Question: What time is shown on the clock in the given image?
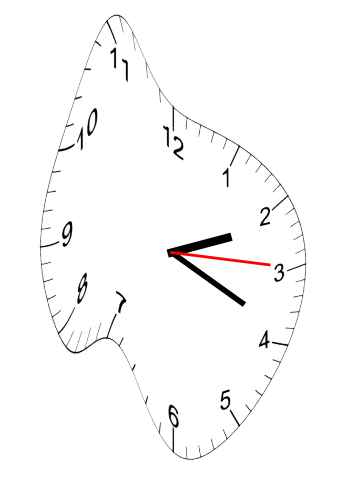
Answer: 02:19:15